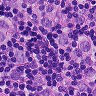
Metastatic tissue present: yes